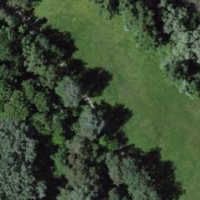
EUNIS habitat code: 21
Species observed at this site:
Symphyotrichum lanceolatum